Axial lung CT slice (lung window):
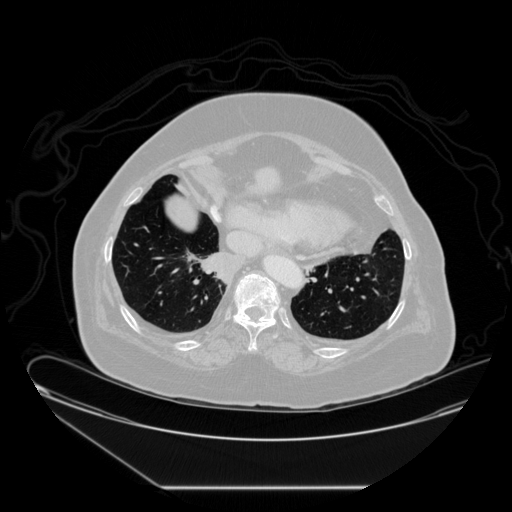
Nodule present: no